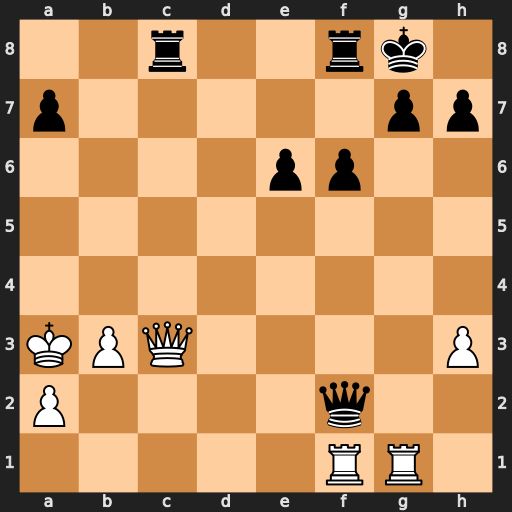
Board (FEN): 2r2rk1/p5pp/4pp2/8/8/KPQ4P/P4q2/5RR1
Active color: w
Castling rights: -
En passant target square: -
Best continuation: Qxc8 Rxc8 Rxf2